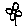
Label: flower